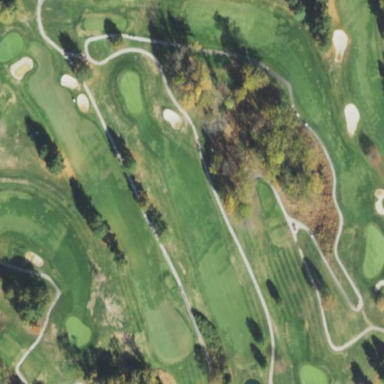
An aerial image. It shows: Golf fairway in the image.